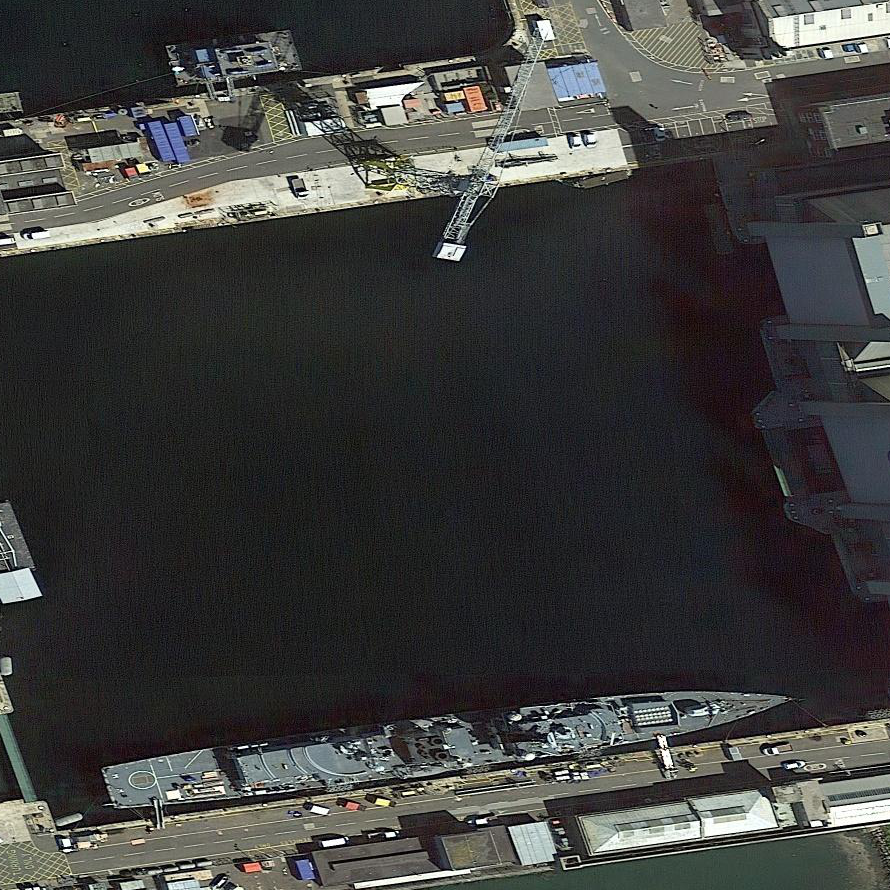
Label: destroyer